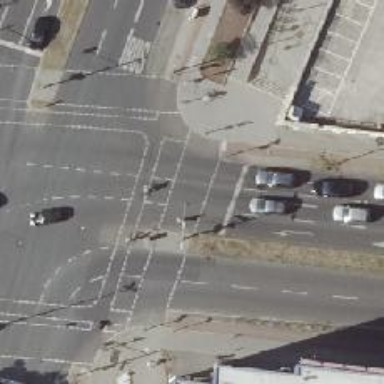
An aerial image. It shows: Road crossing with traffic signals.